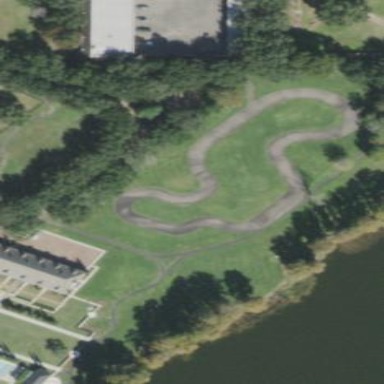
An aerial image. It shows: Karting raceway for sports activities.